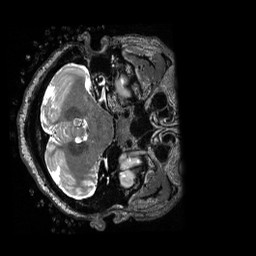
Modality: T2w
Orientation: axial
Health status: healthy
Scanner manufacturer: siemens
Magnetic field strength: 3 T
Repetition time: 3.2 s
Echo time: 0.565 s